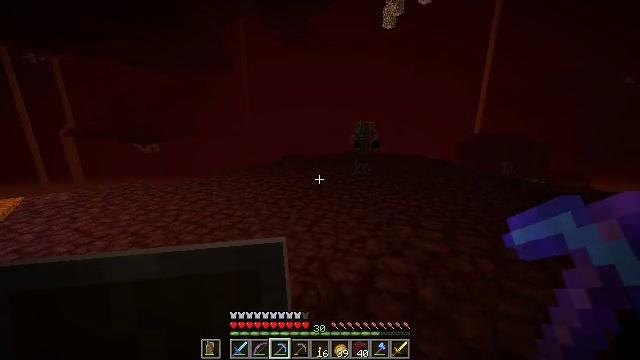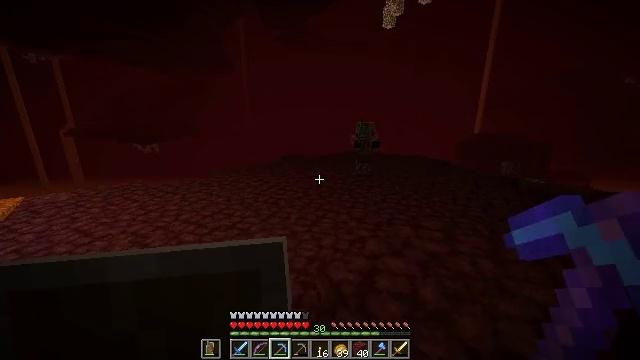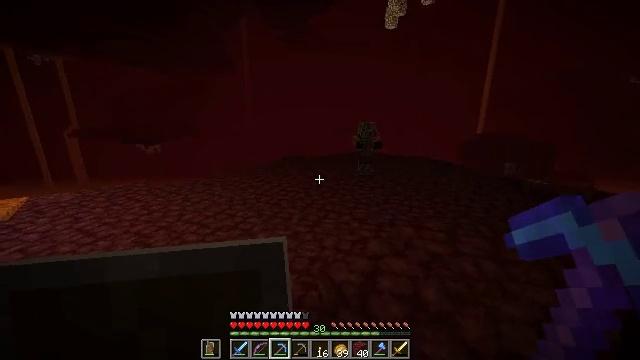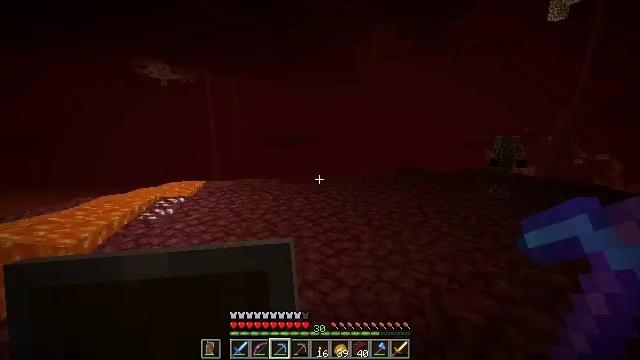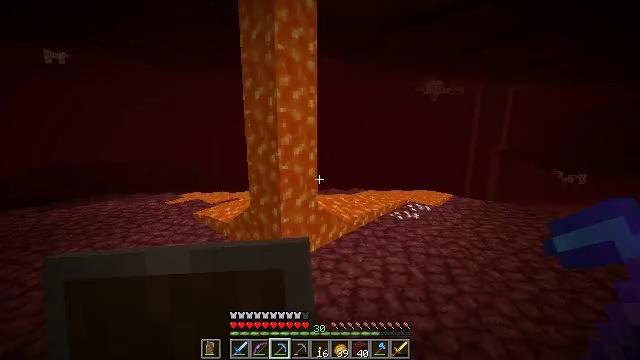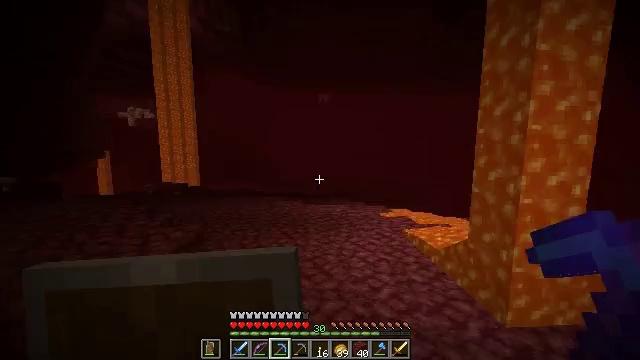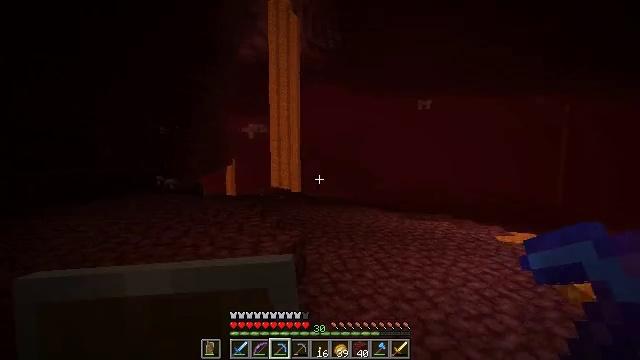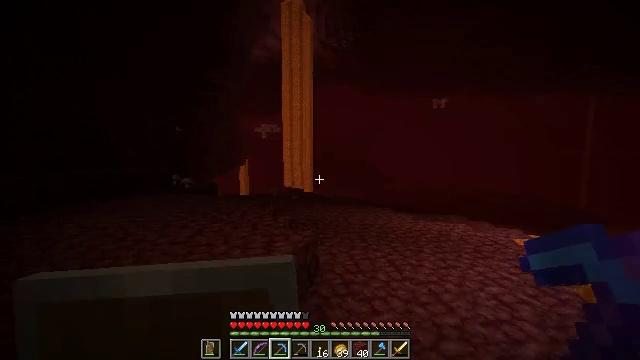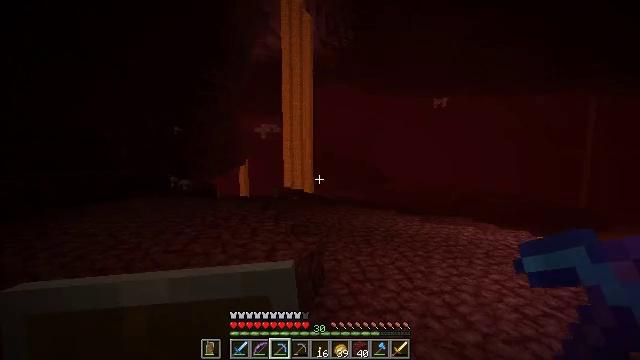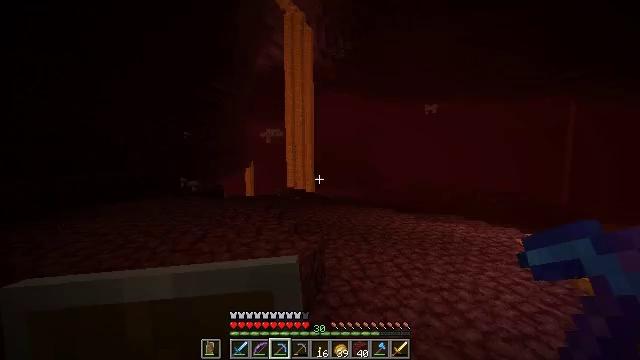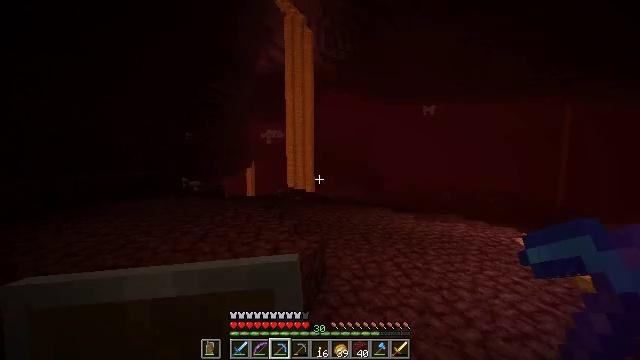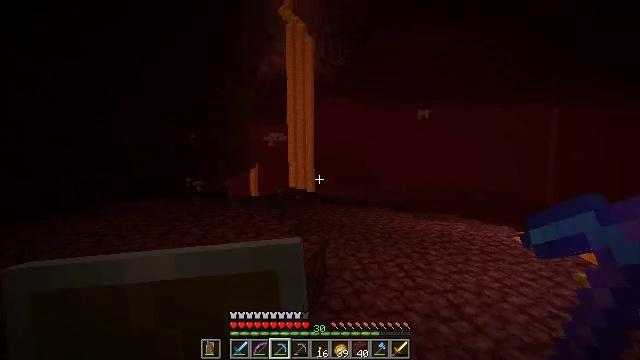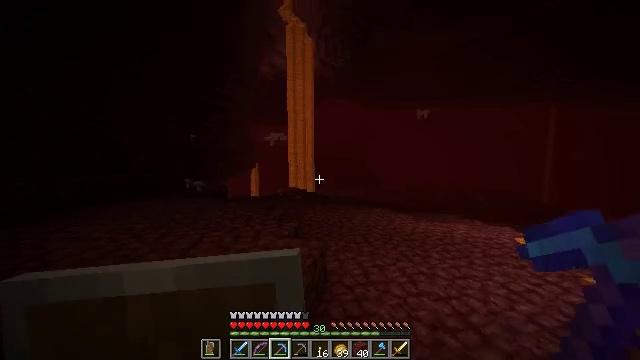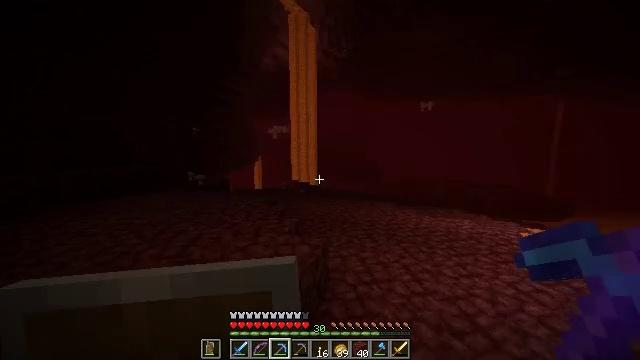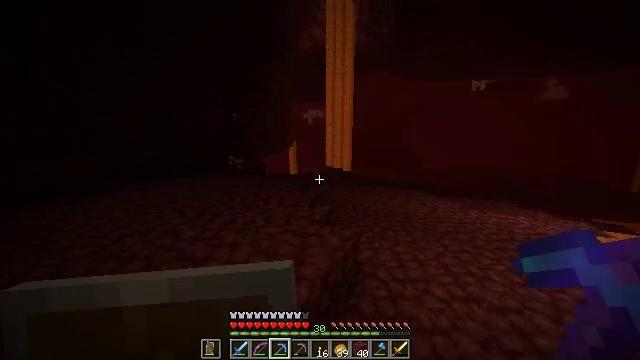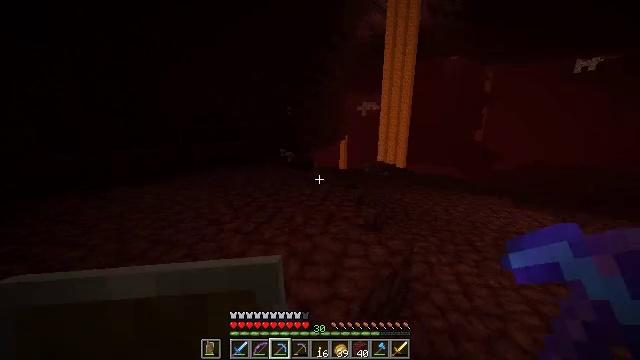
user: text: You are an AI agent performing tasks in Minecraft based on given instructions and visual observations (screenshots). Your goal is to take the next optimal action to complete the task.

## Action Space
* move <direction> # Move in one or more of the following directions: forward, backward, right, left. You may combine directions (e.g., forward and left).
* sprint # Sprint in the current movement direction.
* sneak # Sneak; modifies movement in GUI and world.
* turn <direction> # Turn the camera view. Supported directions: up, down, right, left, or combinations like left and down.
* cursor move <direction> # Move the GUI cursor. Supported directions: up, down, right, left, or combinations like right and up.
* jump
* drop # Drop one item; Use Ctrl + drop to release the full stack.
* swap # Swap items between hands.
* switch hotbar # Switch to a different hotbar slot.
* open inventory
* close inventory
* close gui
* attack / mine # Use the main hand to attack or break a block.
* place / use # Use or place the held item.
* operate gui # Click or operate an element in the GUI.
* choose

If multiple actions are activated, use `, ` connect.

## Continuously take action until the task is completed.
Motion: motion action
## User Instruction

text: Break the brown mushroom from its spot.
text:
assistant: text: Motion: no_op
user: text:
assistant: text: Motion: no_op
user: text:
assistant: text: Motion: move left, turn left and up
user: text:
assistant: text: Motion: move left, turn left and up
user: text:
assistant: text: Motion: move forward and move left, turn left and up
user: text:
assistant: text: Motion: move forward and move left, turn left and up
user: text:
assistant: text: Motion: move forward, turn left
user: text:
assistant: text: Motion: move forward, sprint
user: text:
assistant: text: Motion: move forward, sprint
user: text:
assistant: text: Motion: move forward, sprint
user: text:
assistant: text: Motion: move forward
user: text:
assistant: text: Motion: move forward
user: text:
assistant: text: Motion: move forward, turn down
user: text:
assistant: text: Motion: move forward, turn left and down
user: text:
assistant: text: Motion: move forward, turn left and down
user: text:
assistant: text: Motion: move forward, jump
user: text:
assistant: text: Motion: move forward, jump
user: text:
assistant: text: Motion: move forward, jump
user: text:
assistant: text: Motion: move forward
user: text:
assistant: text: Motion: move forward
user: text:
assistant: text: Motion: move forward
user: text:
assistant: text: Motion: move forward
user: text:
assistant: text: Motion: move forward
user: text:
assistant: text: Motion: move forward
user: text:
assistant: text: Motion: move forward
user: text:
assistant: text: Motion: move forward, turn left and down
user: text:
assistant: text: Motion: move forward, turn left
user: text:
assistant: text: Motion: move forward, turn left and up
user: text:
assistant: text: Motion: move forward, turn left and up, jump
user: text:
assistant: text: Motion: move forward, jump